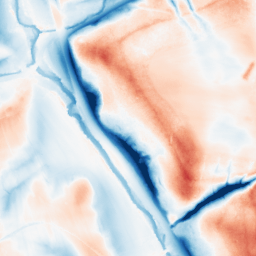
Category: classical
Decomposition family: gaussian_anisotropic
Decomposition parameters: sigma_x: 20
sigma_y: 10
Upsampling method: sinc_blackman
Upsampling parameters: scale: 4
kernel_size: 16
Upsampling scale: 4